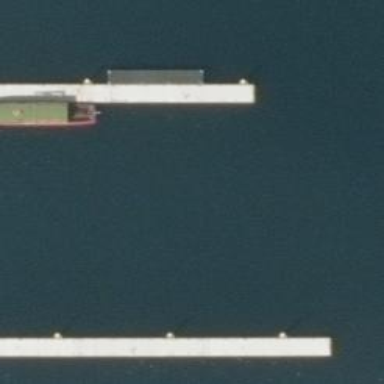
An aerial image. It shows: Man-made pier.